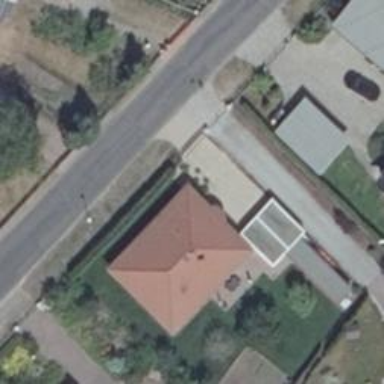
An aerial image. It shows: Detached building.